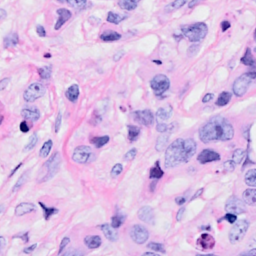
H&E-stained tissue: Breast